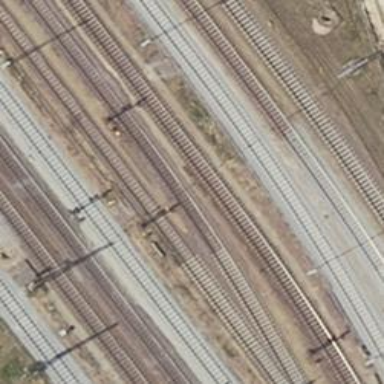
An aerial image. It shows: Railway siding for service.